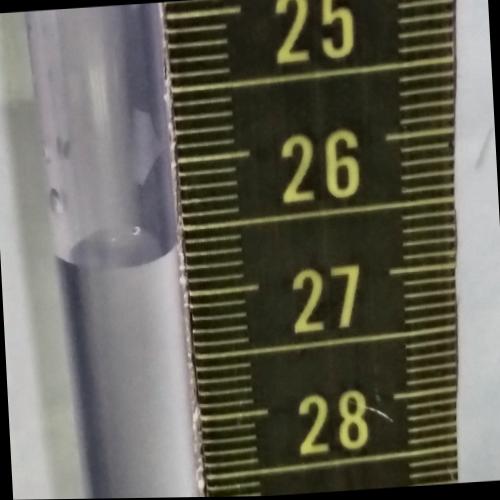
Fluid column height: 26.7 cm